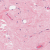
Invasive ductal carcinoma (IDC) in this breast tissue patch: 0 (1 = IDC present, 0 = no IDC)